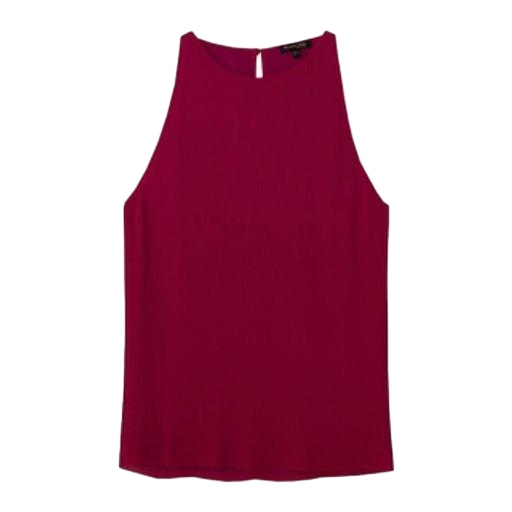
red halter neck tank, mock neck tank, mock-neck shell, white background